Question: First i tried to make a simple if else statement in R but the if condtion always get ignored then i made two if statment but nothing change, the problem is when 'is.na(datamean[[d]][k,j] == TRUE' my code enter to both if statement as in the picture and if 'is.na(datamean[[d]][k,j] == FALSE'it just increment j.
So i tried to write some print functions to determine the problem but i couldn't, those are the code i used and the output in the console
'''
for (d in seq_along(id))
{
for (k in seq_len(nrow(datamean[[d]])))
{
p <- 0
for(j in 1:4)
{
print(k)
print(j)
print(datamean[[d]][k,j])
print(is.na(datamean[[d]][k,j]))
print(p)
if( is.na(datamean[[d]][k,j] == FALSE))
{
p <- p+1
print('hello')
if(p==4)
{
nbs<-nbs+1
}
}
if(is.na(datamean[[d]][k,j] == TRUE))
{
print('hello break')
break
}
}
}
}
'''

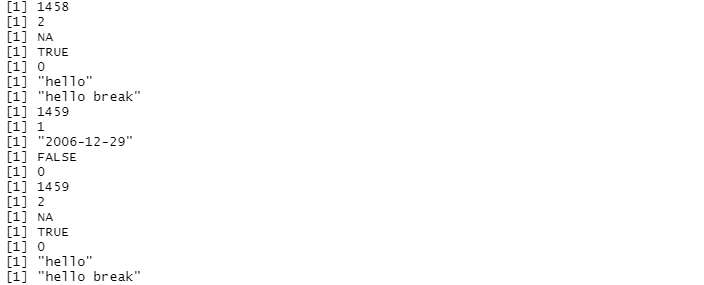
Answer: You should check and try this:
'''
for (d in seq_along(id))
{
for (k in seq_len(nrow(datamean[[d]])))
{
p <- 0
for(j in 1:4)
{
print(k)
print(j)
print(datamean[[d]][k,j])
print(is.na(datamean[[d]][k,j]))
print(p)
if( is.na(datamean[[d]][k,j]) == FALSE)
{
p <- p+1
print('hello')
if(p==4)
{
nbs<-nbs+1
}
}
if(is.na(datamean[[d]][k,j]) == TRUE)
{
print('hello break')
break
}
}
}
}
'''